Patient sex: M
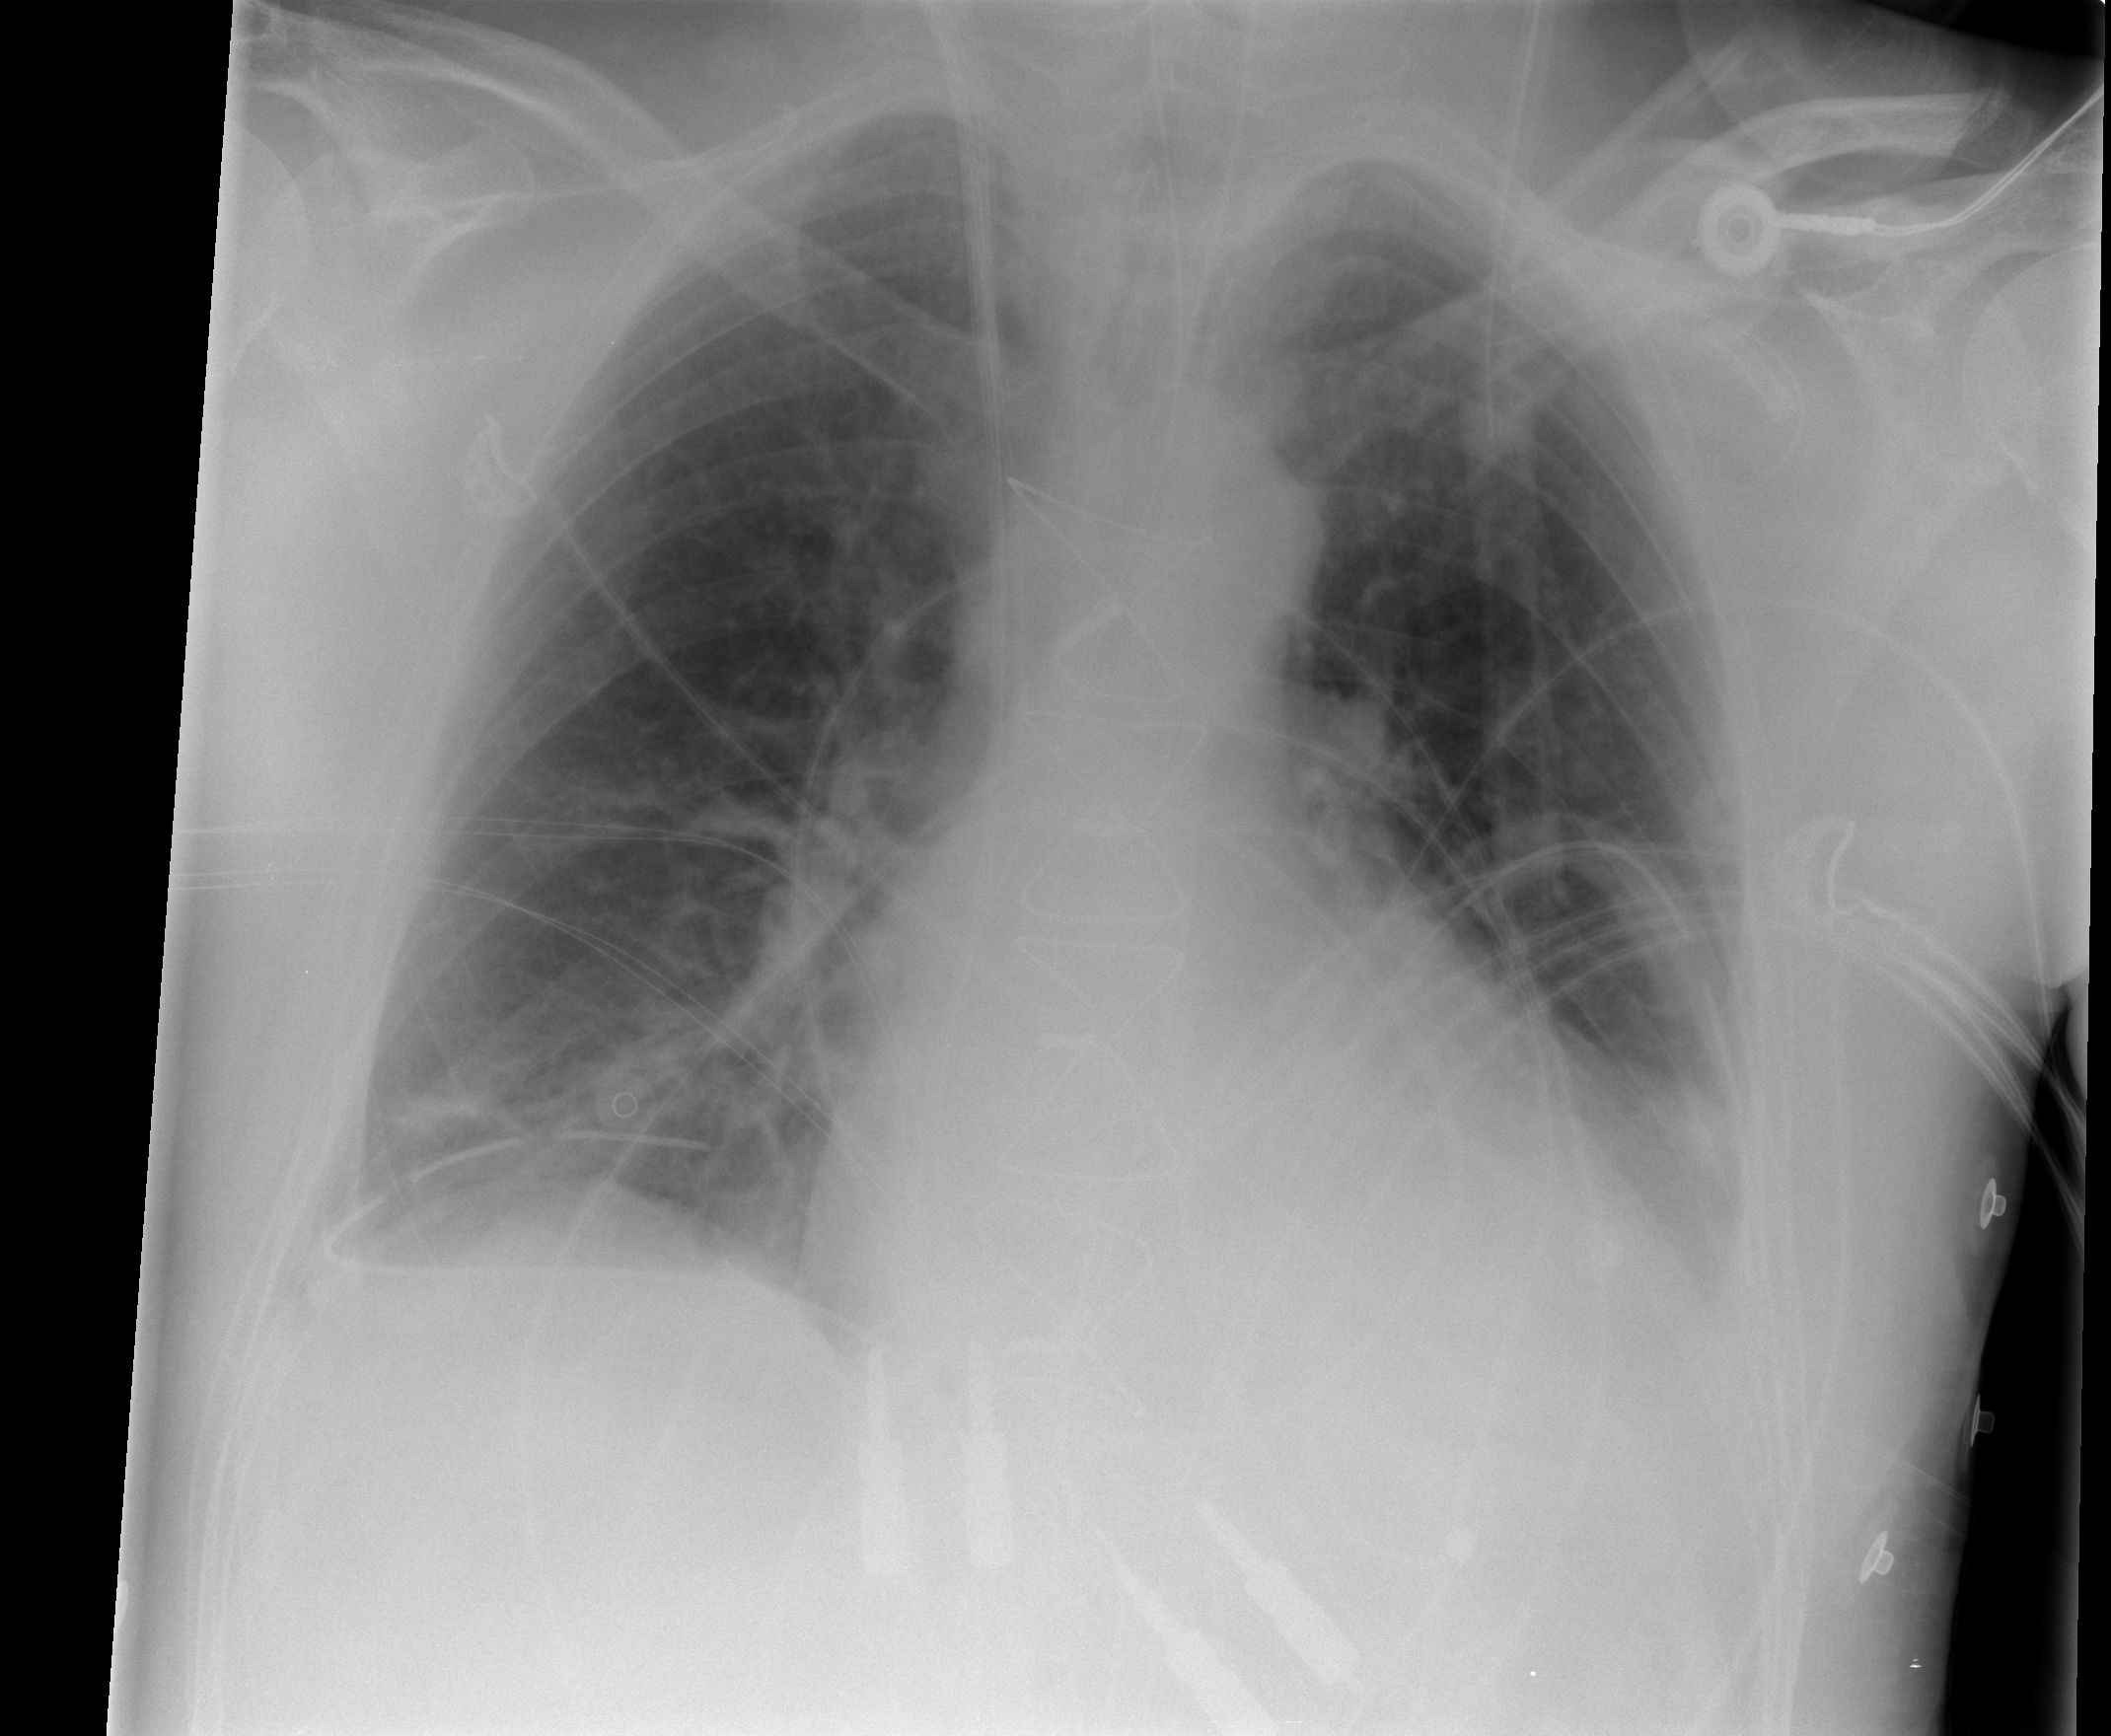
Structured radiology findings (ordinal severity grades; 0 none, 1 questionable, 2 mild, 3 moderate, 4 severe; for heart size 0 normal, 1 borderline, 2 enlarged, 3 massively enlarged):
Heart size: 1
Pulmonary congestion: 1
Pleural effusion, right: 0
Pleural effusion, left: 2
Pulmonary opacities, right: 1
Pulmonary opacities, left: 0
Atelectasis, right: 2
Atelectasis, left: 2